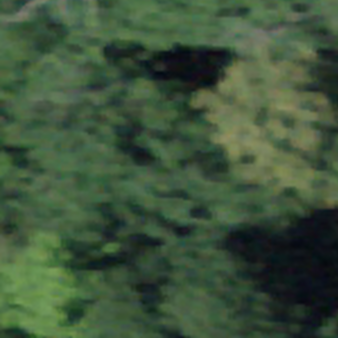
Label: other